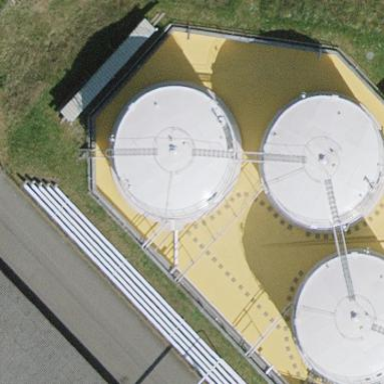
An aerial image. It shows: Storage tank building.